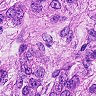
Metastatic tissue present: yes